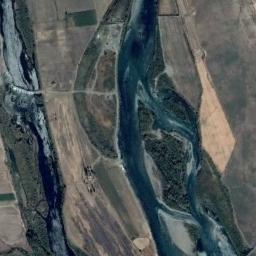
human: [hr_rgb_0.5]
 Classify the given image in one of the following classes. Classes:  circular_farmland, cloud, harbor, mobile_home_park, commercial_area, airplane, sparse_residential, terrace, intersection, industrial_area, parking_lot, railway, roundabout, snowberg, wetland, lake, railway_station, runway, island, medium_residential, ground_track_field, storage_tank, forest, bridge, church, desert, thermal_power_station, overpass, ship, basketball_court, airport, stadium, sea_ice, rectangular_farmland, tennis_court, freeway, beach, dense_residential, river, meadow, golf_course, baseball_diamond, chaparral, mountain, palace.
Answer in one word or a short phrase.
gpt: river